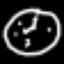
Label: clock